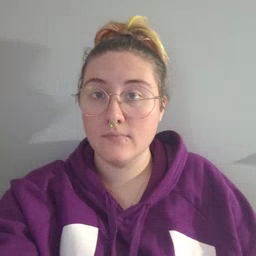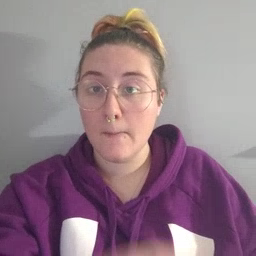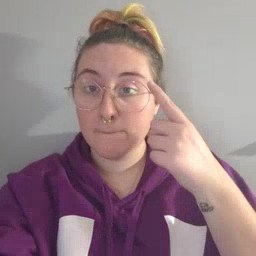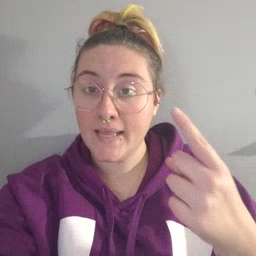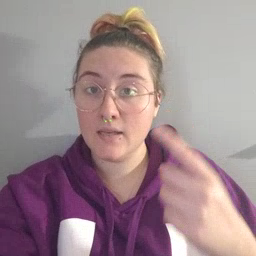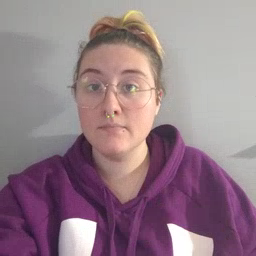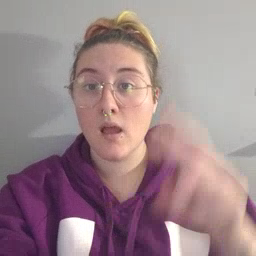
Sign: penny